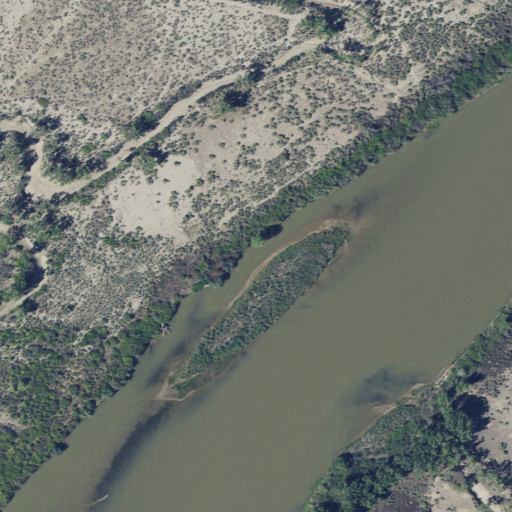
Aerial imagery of valley in Utah named Cisco Wash containing open water, woody wetlands, shrub, and herbaceous wetlands